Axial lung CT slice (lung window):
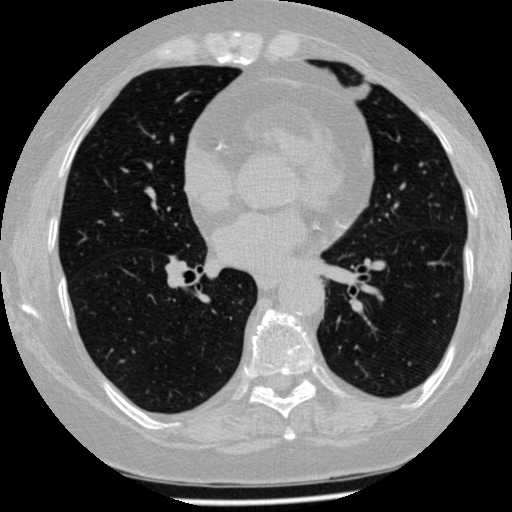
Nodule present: no